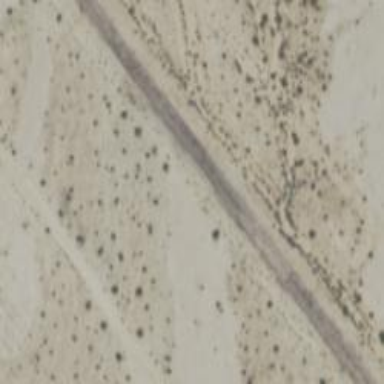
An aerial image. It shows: Abandoned railway.